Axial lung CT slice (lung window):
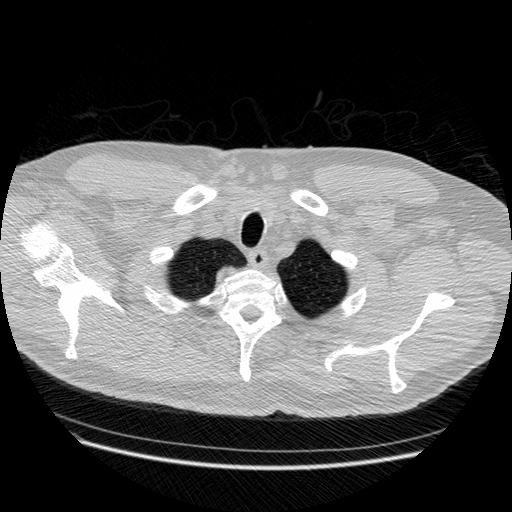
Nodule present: no